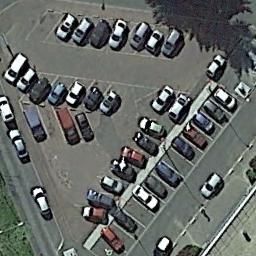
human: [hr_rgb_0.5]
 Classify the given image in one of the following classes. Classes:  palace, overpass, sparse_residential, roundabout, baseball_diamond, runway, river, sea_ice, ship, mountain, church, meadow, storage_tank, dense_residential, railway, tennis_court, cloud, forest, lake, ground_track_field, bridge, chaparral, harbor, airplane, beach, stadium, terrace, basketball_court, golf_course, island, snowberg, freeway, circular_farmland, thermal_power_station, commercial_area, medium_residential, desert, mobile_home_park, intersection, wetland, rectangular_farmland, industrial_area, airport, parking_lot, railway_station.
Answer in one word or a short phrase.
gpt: parking_lot